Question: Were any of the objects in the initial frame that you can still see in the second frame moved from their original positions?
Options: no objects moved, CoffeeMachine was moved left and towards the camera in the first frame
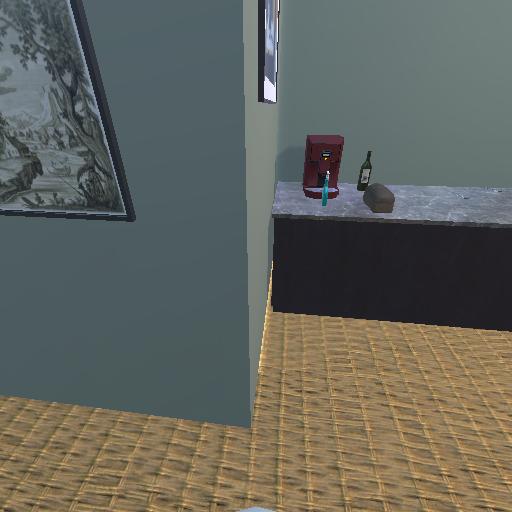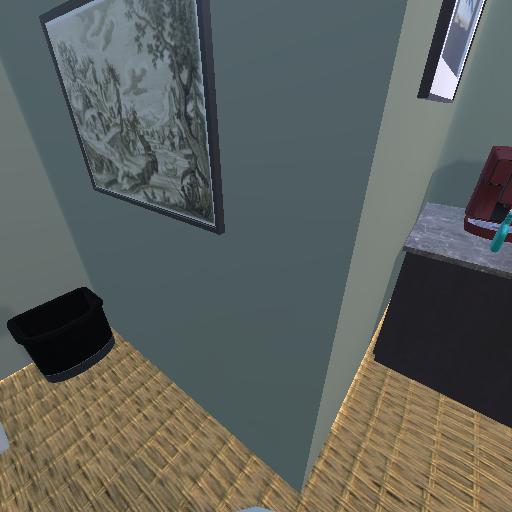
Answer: no objects moved